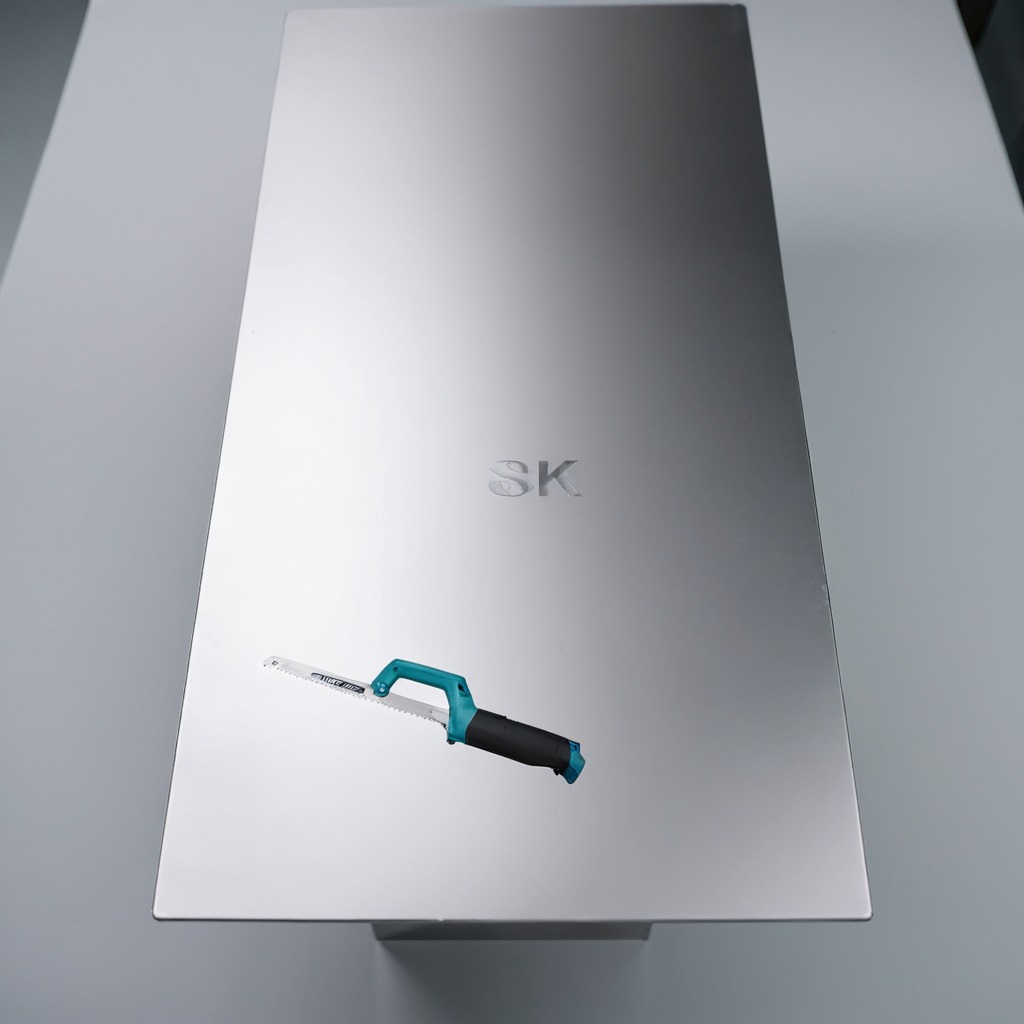
A handheld metal saw is lying on a stainless steel table in a high-end prototyping lab.